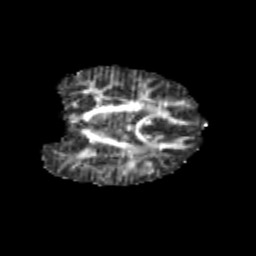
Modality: FA
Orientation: coronal
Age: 11
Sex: female
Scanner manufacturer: siemens
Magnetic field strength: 3 T
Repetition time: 3.8 s
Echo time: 0.07 s